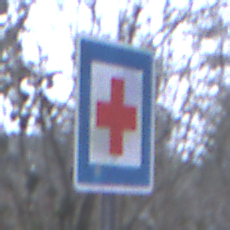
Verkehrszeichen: ErsteHilfe
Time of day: MorningAfternoon
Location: Outdoor (Nature)
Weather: Overcast
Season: Winter
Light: Natural